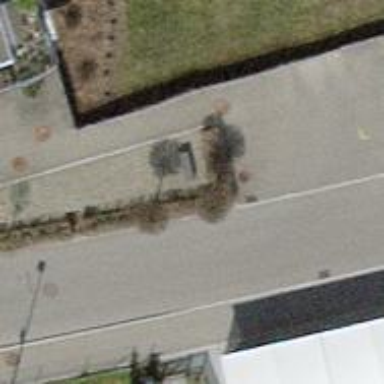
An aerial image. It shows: Bench.